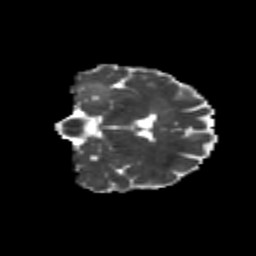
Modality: MD
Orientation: coronal
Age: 35
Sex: female
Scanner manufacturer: siemens
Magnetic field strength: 3 T
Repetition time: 8.6 s
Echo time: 0.095 s